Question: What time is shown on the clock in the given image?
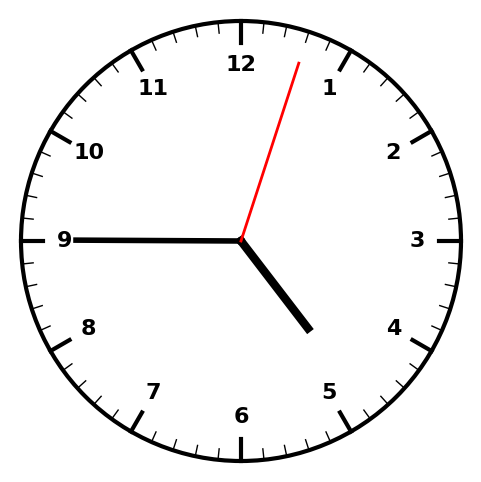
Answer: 04:45:03